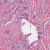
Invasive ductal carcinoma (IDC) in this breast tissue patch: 1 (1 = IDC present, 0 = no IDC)